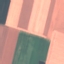
Land use / land cover class: AnnualCrop